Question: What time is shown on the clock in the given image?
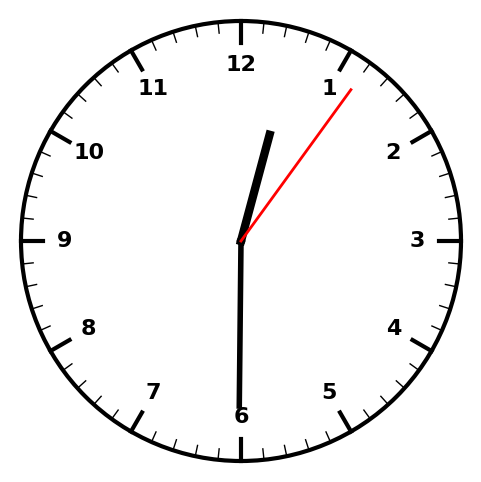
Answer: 12:30:06